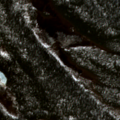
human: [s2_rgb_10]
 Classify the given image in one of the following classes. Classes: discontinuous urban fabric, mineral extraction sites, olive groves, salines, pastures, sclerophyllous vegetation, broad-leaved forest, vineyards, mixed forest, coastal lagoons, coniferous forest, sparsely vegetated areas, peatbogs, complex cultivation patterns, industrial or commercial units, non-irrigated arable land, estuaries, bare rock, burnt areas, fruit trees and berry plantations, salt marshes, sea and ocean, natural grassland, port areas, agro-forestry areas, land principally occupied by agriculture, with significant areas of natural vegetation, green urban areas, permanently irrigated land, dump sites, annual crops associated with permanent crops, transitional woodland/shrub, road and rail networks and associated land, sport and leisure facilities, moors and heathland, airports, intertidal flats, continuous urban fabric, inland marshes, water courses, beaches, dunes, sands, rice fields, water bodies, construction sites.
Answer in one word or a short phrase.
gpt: coniferous forest, water bodies